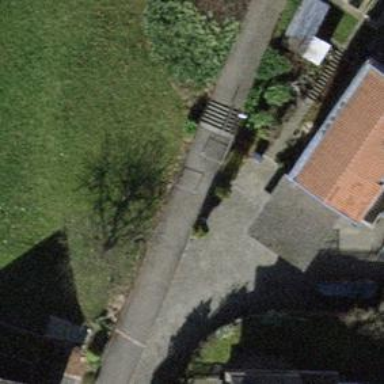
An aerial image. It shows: Set of concrete steps.